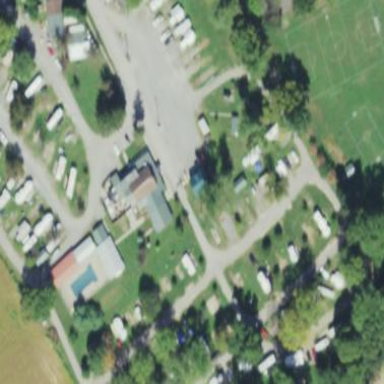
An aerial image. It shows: Commercial area housing caravan site.